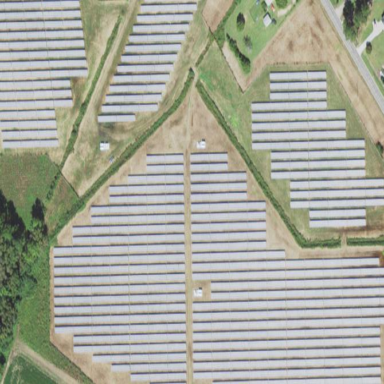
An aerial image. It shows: Solar power plant enclosed by fence. The plant generates electricity using photovoltaic technology.